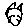
Label: cat